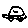
Label: car